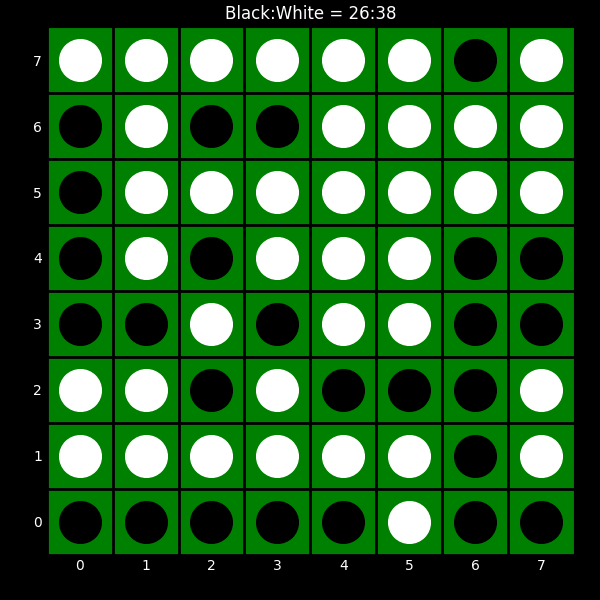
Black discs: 26
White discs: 38